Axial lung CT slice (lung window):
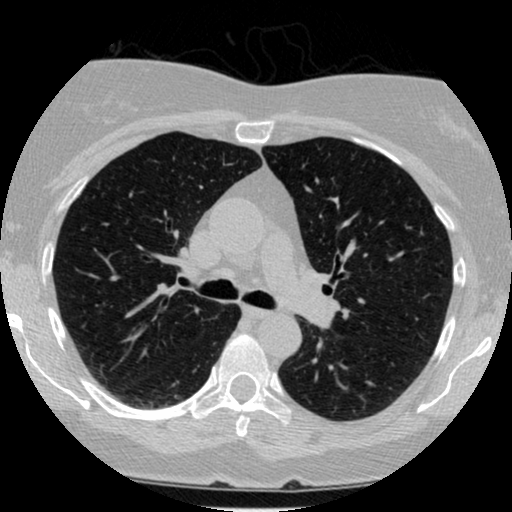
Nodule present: no